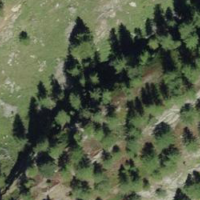
EUNIS habitat code: 23
Species observed at this site:
Chamaenerion angustifolium
Erebia euryale
Sempervivum montanum
Capra ibex